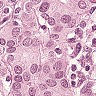
Metastatic tissue present: yes